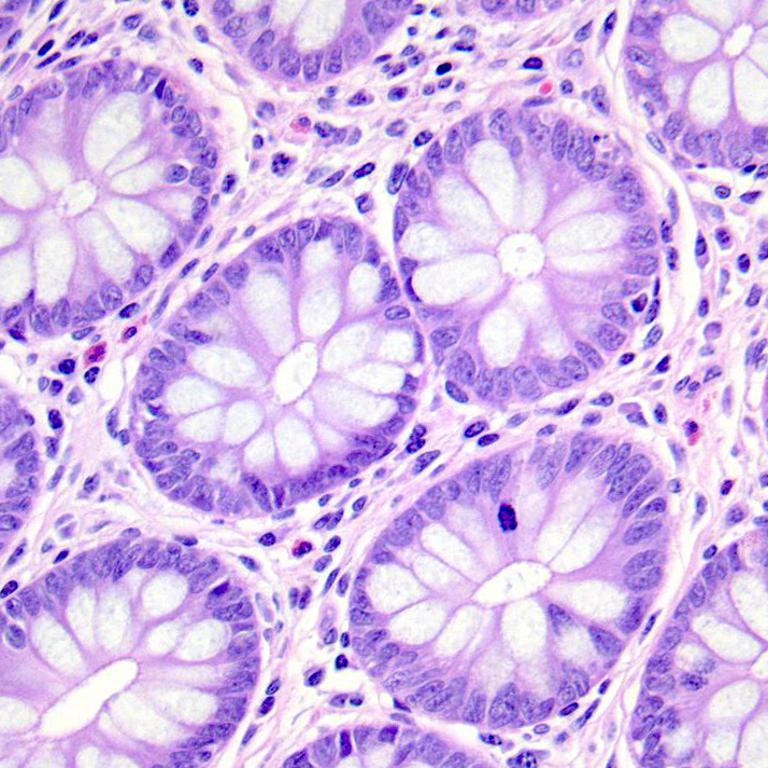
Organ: colon
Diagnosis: benign